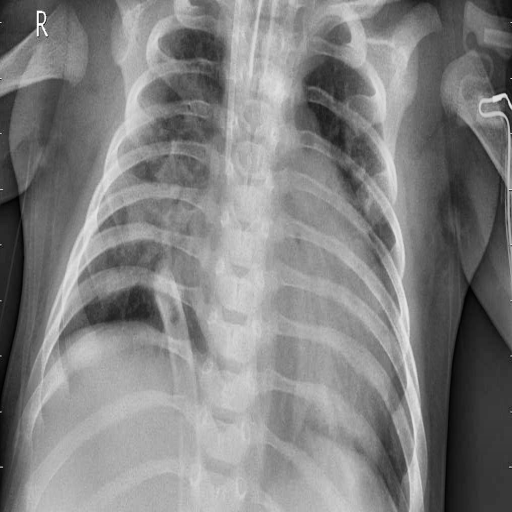
Finding: PNEUMONIA